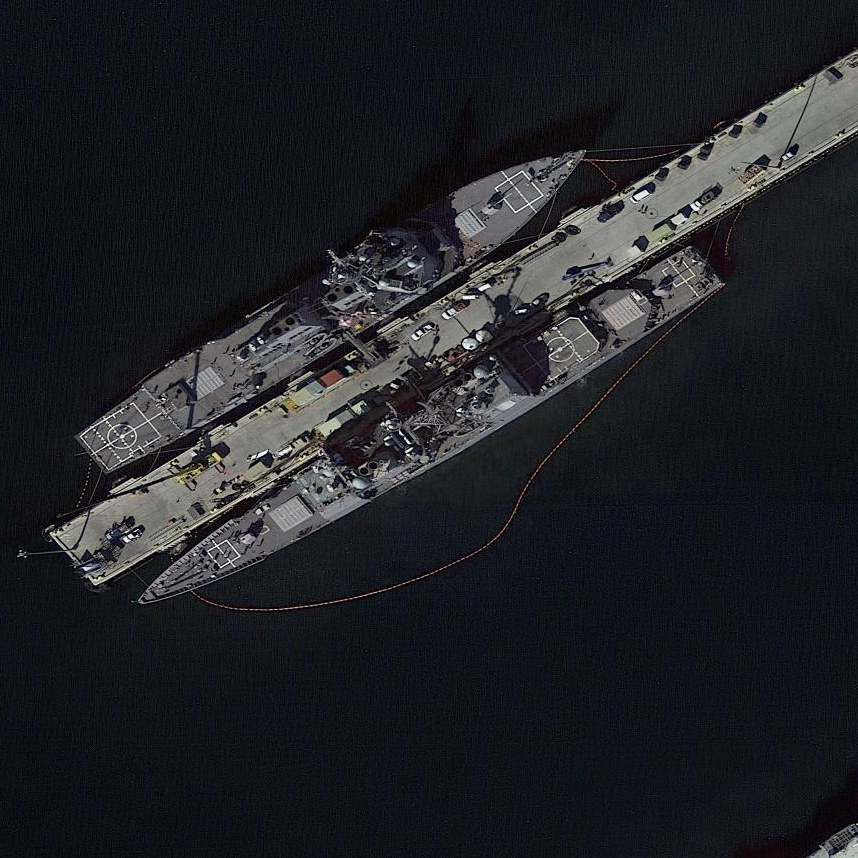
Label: cruiser